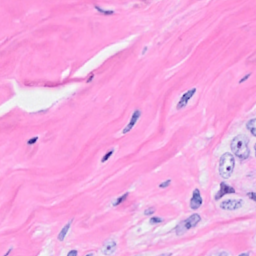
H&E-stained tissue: Breast